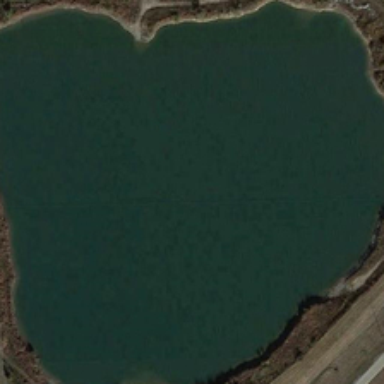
There is a lake in the middle of the land .